Question: A string S consisting of N characters is considered to be properly nested if any of the following conditions is true:
S is empty;
S has the form "(U)" or "[U]" or "{U}" where U is a properly nested string;
S has the form "VW" where V and W are properly nested strings.
For example, the string "{[()()]}" is properly nested but "([)()]" is not.
Write a function:
class Solution { public int solution(String S); }
that, given a string S consisting of N characters, returns 1 if S is properly nested and 0 otherwise.
For example, given S = "{[()()]}", the function should return 1 and given S = "([)()]", the function should return 0, as explained above.
Assume that:
N is an integer within the range [0..200,000];
string S consists only of the following characters: "(", "{", "[", "]", "}" and/or ")".
Complexity:
expected worst-case time complexity is O(N);
expected worst-case space complexity is O(N) (not counting the storage required for input arguments).

'''
// you can also use imports, for example:
// import java.util.*;
import java.util.Stack;
// you can use System.out.println for debugging purposes, e.g.
// System.out.println("this is a debug message");
class Solution {
public int solution(String s) {
if (s.length() % 2 != 0) {
return 0;
}
Character openingBrace = new Character('{');
Character openingBracket = new Character('[');
Character openingParen = new Character('(');
Stack<Character> openingStack = new Stack<Character>();
for (int i = 0; i < s.length(); i++) {
char c = s.charAt(i);
if (c == openingBrace || c == openingBracket || c == openingParen) {
openingStack.push(c);
} else {
if (i == s.length()-1 && openingStack.size() != 1) {
return 0;
}
if (openingStack.isEmpty()) {
return 0;
}
Character openingCharacter = openingStack.pop();
switch (c) {
case '}':
if (!openingCharacter.equals(openingBrace)) {
return 0;
}
break;
case ']':
if (!openingCharacter.equals(openingBracket)) {
return 0;
}
break;
case ')':
if (!openingCharacter.equals(openingParen)) {
return 0;
}
break;
default:
break;
}
}
}
return 1;
}
}
'''
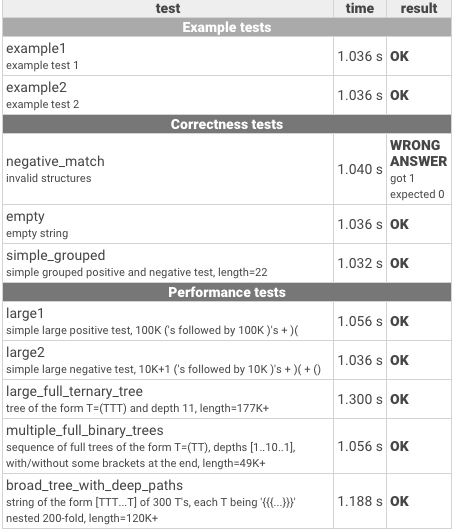
Answer: Your first condition in the closing brackets block checks whether your stack has the size != 1. I assume this is meant to check that you don't have any leftover opening brackets, which is a good idea. However, you'll miss this entire check if your last char isn't a closing bracket/paren/..
This for example would fail for an input like '((('.
A simple fix would be replacing this condition with a check the loop ends that the stack is indeed empty.